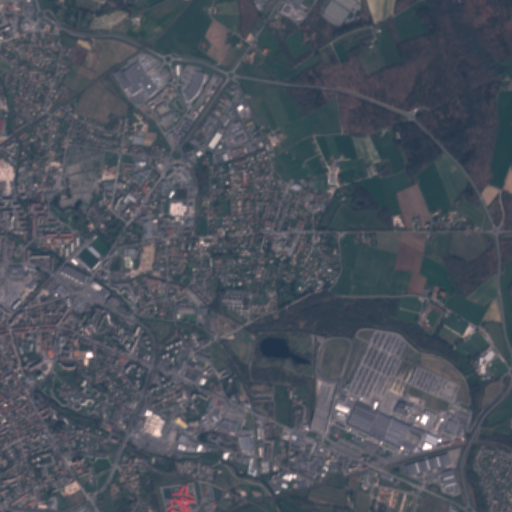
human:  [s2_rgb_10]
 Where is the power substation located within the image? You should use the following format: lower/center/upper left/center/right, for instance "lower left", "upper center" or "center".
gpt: The power substation is located in the lower left of the image.
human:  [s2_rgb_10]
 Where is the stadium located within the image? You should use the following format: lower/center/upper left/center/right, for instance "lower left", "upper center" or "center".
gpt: The stadium is located in the center left of the image.
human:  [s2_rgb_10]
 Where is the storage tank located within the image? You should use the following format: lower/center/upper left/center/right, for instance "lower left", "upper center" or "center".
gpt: The storage tank is located in the lower right of the image.
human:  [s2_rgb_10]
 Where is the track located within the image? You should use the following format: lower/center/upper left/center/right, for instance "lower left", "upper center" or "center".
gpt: The track is located in the center of the image.
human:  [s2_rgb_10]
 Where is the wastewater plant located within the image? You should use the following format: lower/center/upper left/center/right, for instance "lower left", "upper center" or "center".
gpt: The wastewater plant is located in the upper right of the image.
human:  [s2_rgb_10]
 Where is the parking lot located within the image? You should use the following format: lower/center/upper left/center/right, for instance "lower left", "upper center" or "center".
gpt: There is no parking lot in the image.